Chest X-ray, AP view. Patient: 22 years old, sex M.
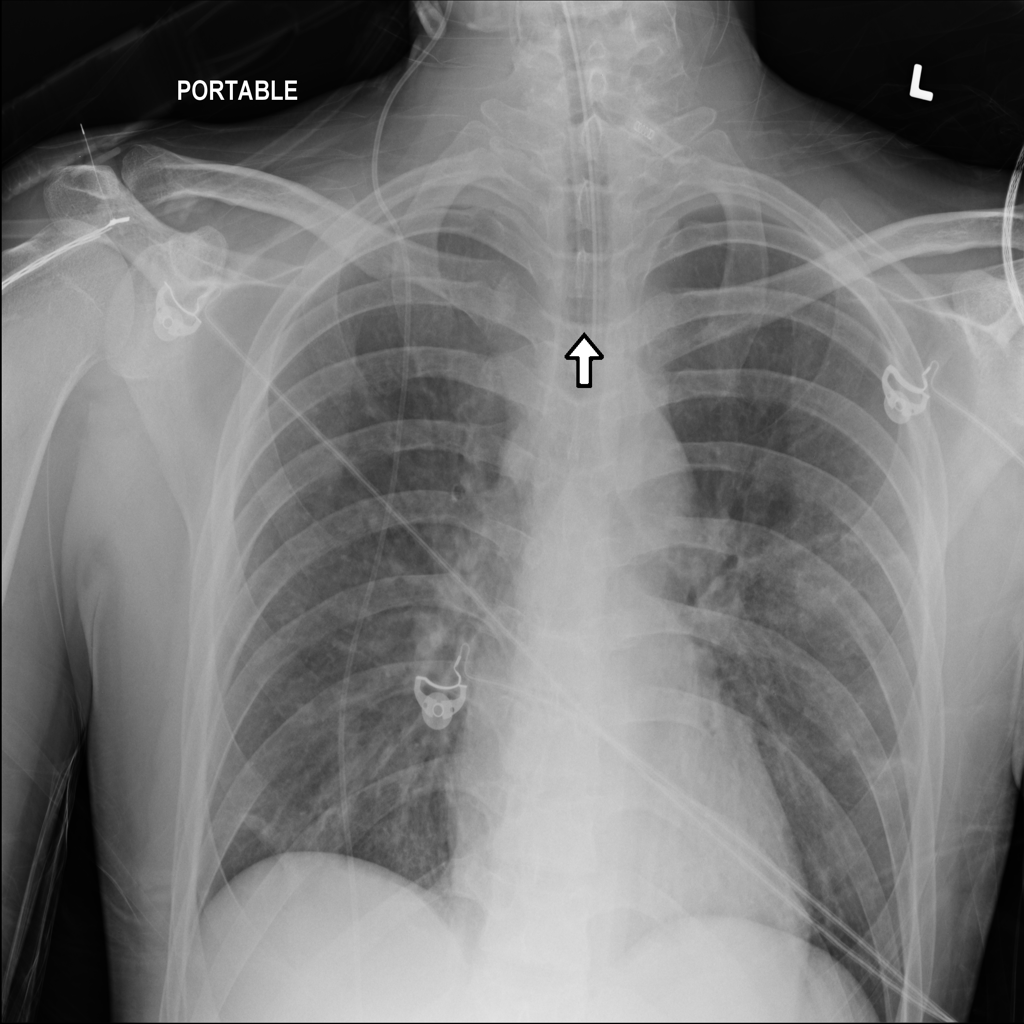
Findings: Atelectasis